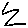
Label: zigzag